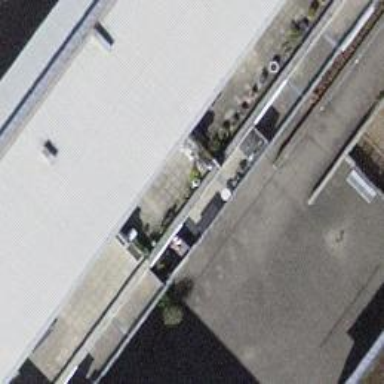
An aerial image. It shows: Restaurant.